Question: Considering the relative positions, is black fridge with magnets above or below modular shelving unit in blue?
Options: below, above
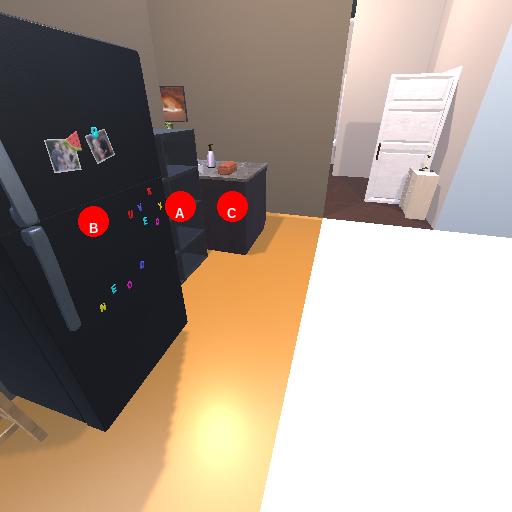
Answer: below